Aerial crown-view tile of a tropical tree (Barro Colorado Island, Panama), acquired 20240918:
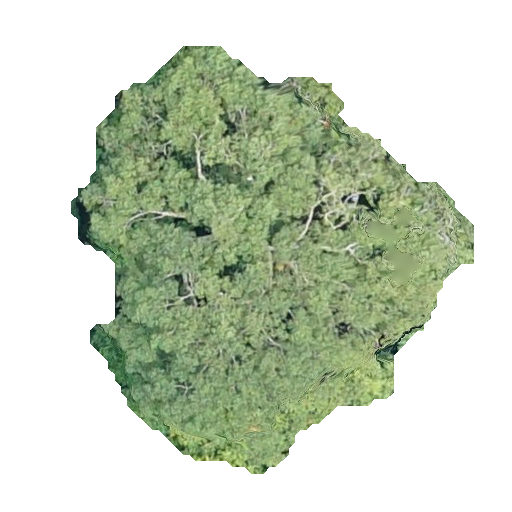
Species: Astronium graveolens
GBIF accepted scientific name: Astronium graveolens
Crown area: 172.735 m²